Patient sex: M
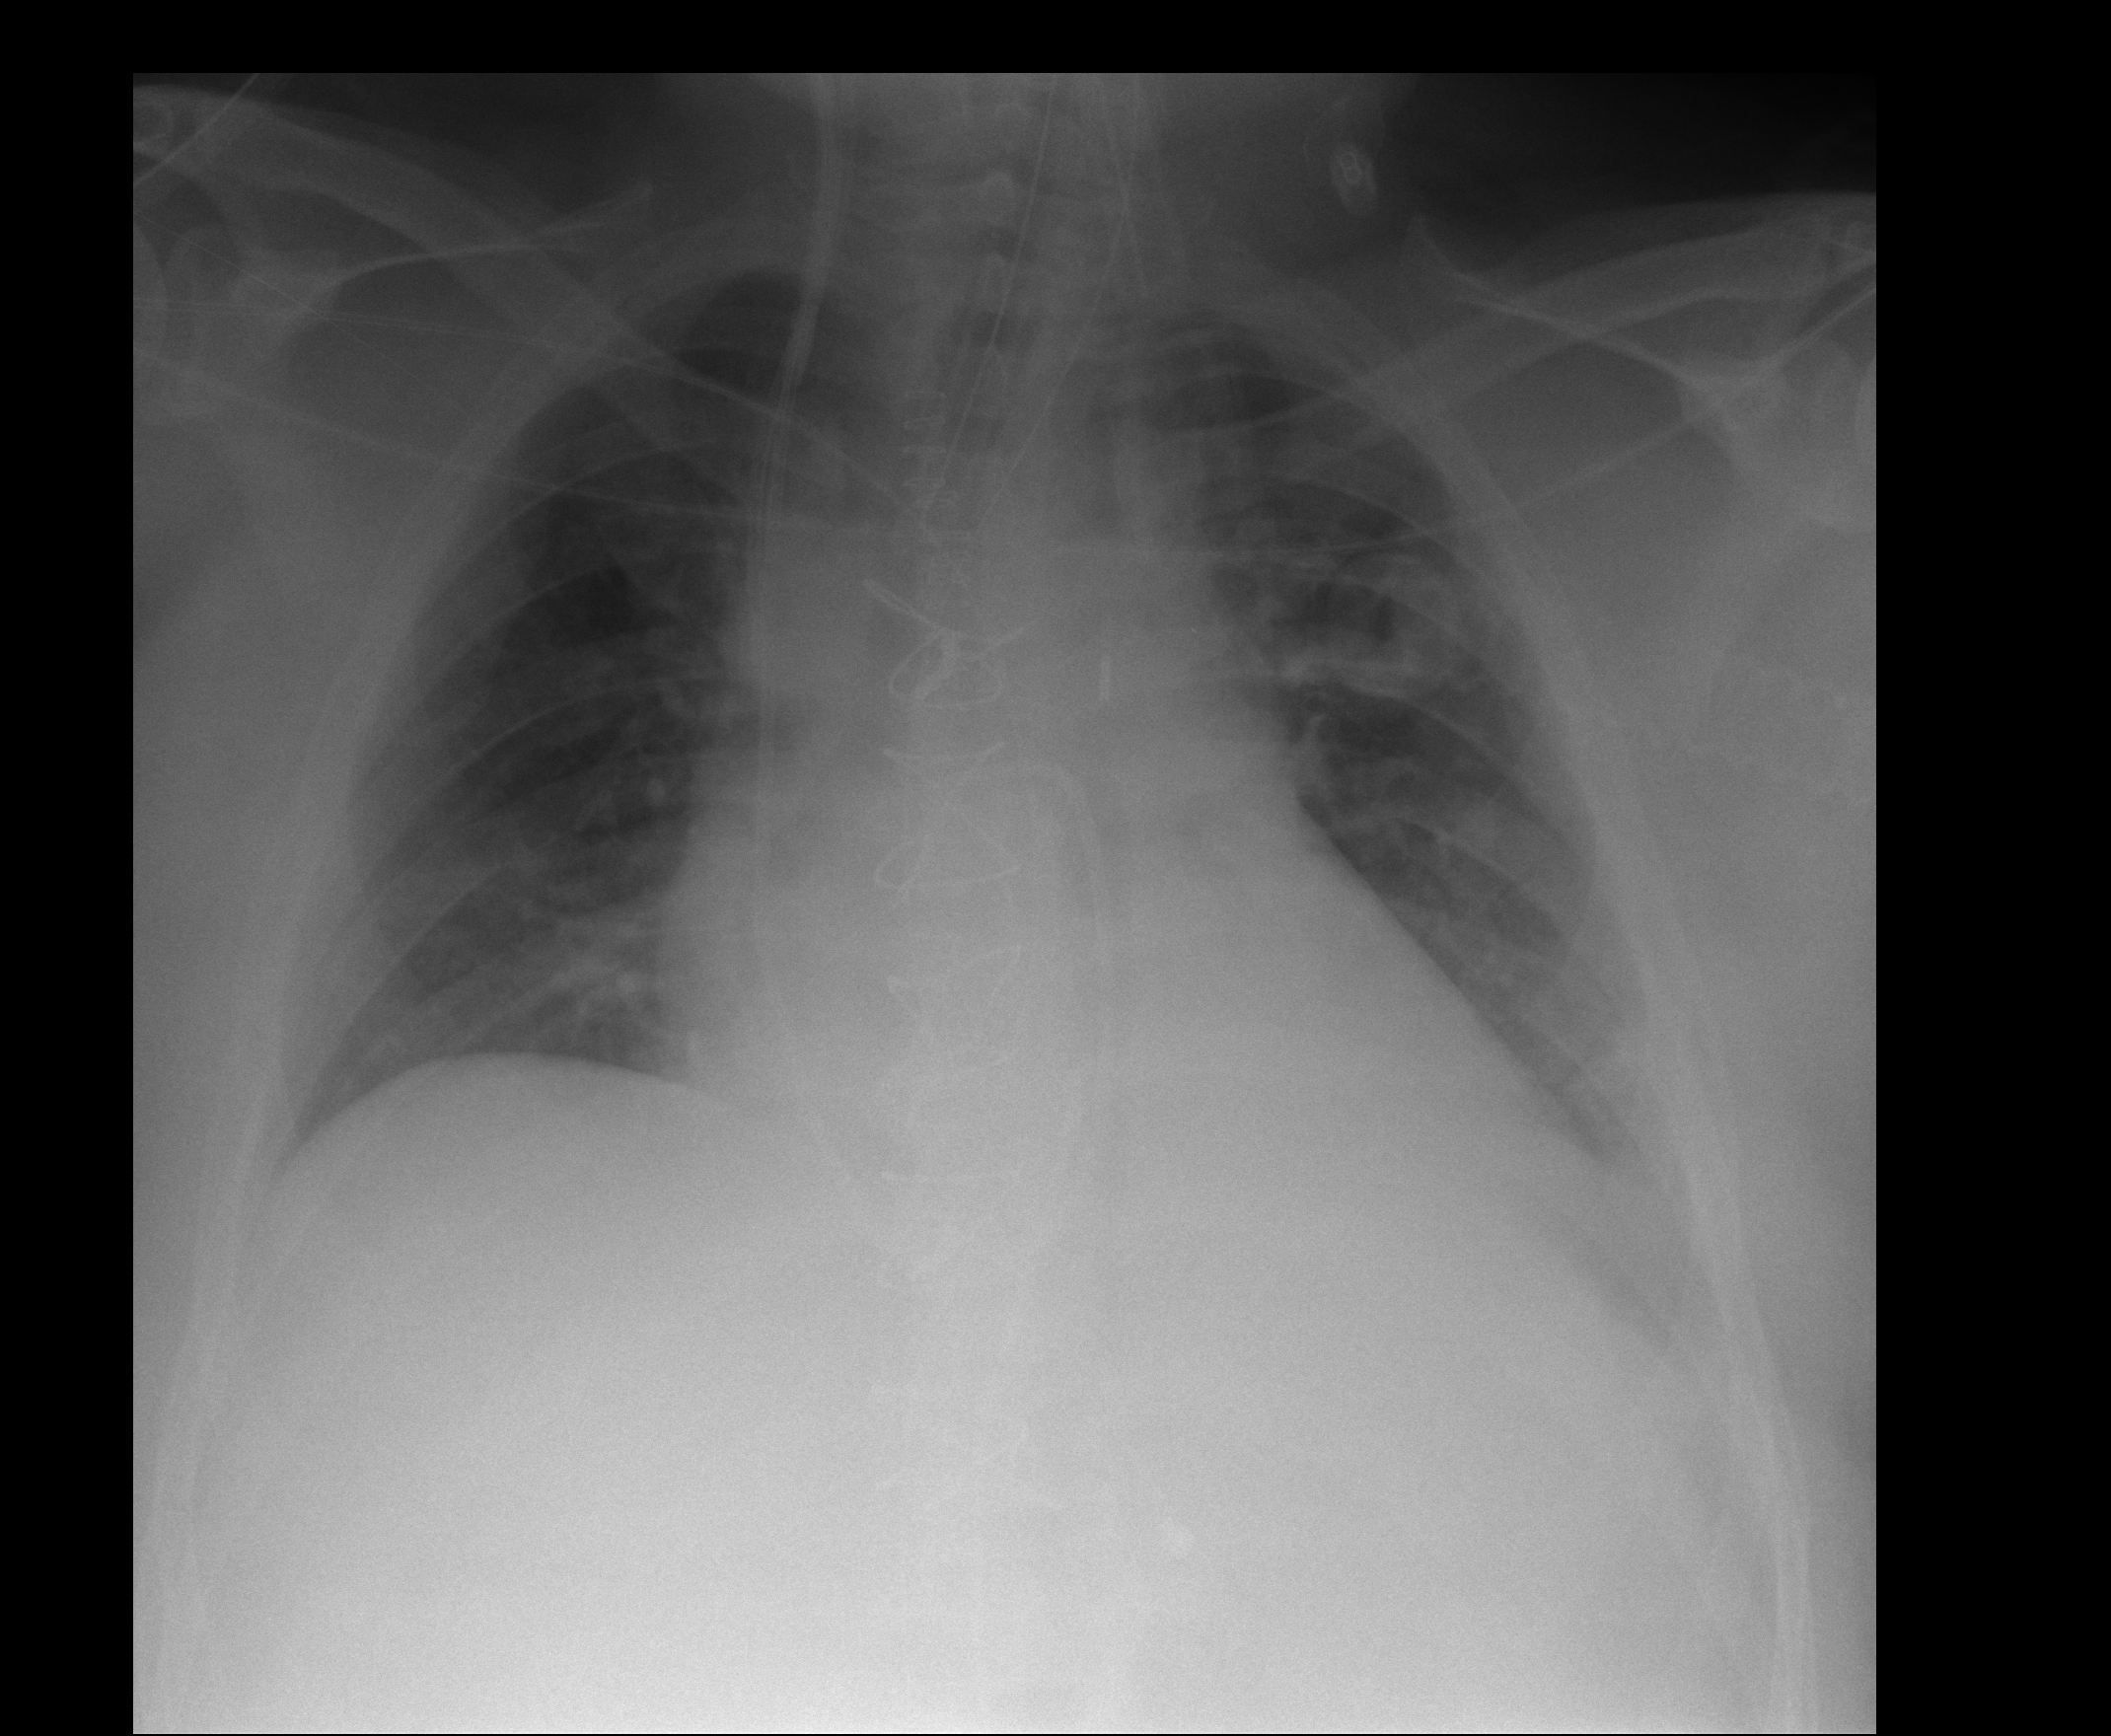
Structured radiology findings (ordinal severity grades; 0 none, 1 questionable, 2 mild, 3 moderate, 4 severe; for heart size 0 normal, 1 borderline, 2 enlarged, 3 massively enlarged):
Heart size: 2
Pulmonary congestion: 0
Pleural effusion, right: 0
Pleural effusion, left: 2
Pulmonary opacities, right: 0
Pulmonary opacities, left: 0
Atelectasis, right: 0
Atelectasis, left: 2